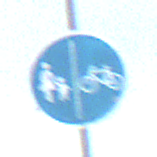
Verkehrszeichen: GetrennterRadUndGehwegRadwegRechts
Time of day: SunriseSunset
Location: Outdoor (Nature)
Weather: PartlyCloudy
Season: NotSpecified
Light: Natural